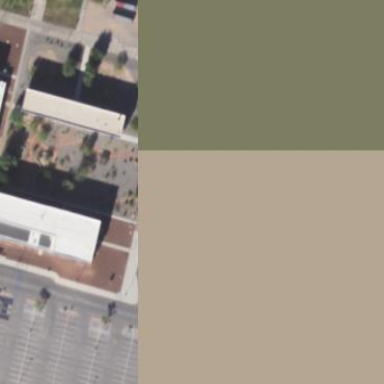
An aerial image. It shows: College building.